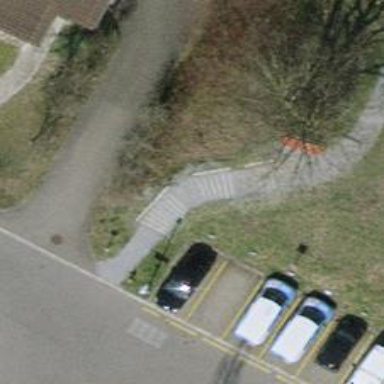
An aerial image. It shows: Steps with unpaved surface.